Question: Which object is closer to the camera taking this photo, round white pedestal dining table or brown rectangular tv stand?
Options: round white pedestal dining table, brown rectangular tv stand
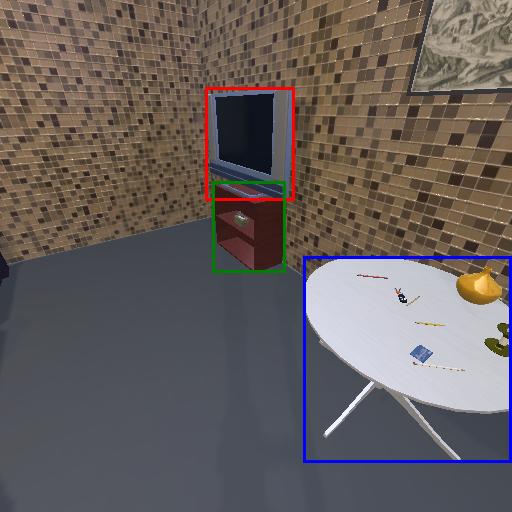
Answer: round white pedestal dining table